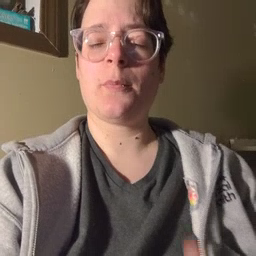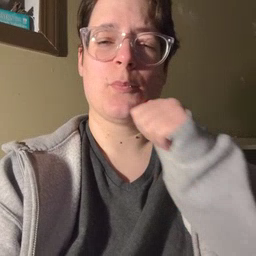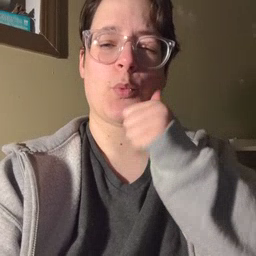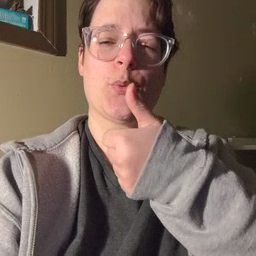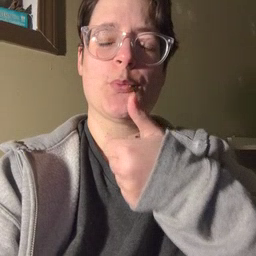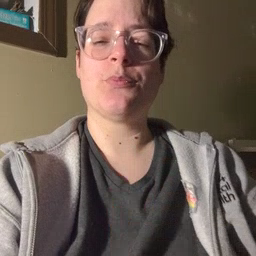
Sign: tomorrow